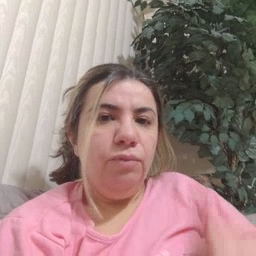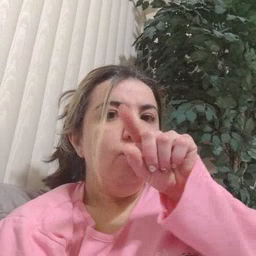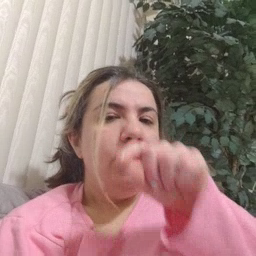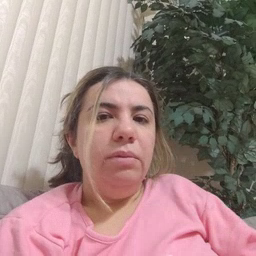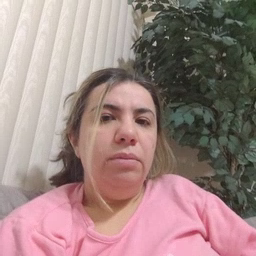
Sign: bird